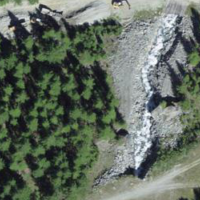
EUNIS habitat code: 43
Species observed at this site:
Tussilago farfara